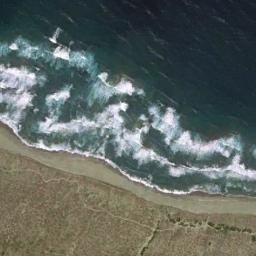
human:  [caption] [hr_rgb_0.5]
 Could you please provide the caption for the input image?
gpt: Waves of dark blue water wash the beach .

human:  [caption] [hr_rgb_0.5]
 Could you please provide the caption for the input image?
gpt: Deep blue ocean and waves and fields .

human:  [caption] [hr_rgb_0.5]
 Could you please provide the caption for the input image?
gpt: The sea was rough by the beach .

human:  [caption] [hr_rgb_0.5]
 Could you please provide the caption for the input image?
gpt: The beach with khaki sand and the color of the seawater is dark green .

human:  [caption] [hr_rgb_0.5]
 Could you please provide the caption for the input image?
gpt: The grass is beside the beach .